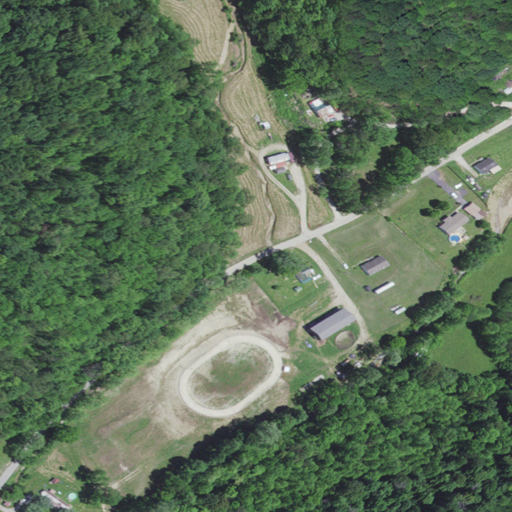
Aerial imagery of valley in Kentucky named Reffitt Hollow containing deciduous forest, pasture, mixed forest, open development, and low intensity development